Interaction volume radius: 5 \u00c5
Interaction volume height: 45 \u00c5
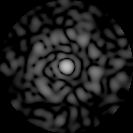
Disorder parameter: 0.828